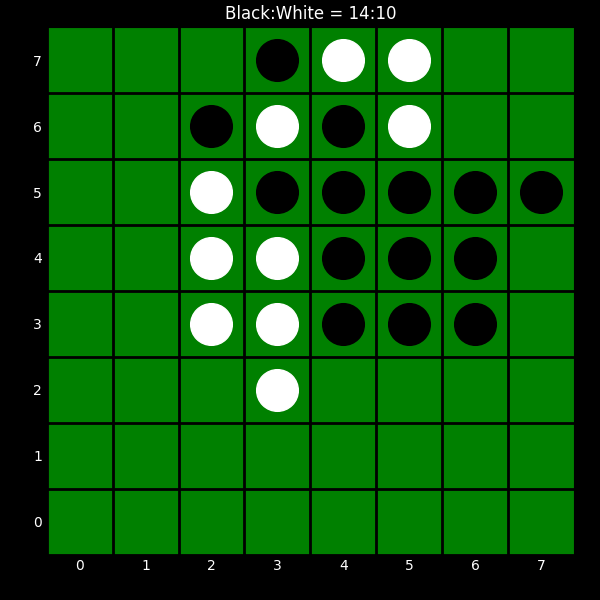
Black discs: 14
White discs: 10